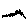
Label: zigzag